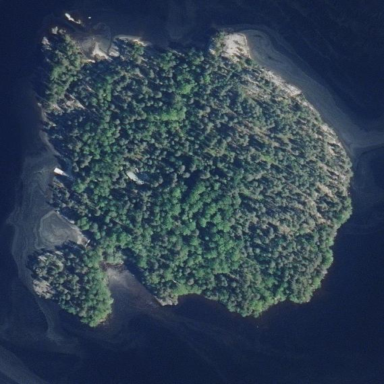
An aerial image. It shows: Islet surrounded by woodland.